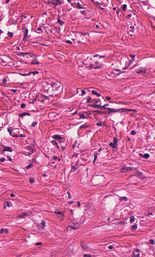
Tumor epithelial tissue: no
Tumor-associated stroma tissue: yes
Normal tissue: no